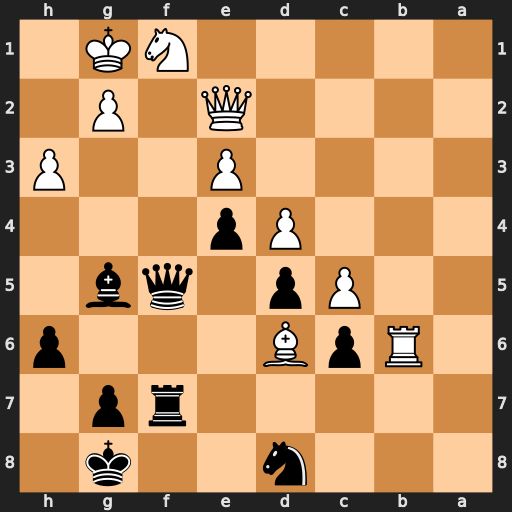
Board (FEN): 3n2k1/5rp1/1RpB3p/2Pp1qb1/3Pp3/4P2P/4Q1P1/5NK1
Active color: b
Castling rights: -
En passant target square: -
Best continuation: Qxf1+ Qxf1 Bxe3+